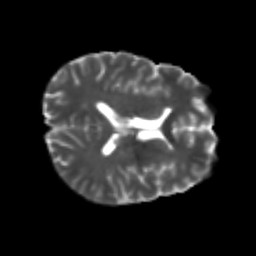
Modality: T2w
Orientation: axial
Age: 24
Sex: male
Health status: healthy
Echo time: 0.074 s